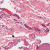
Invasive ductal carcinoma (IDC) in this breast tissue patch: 0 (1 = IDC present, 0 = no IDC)